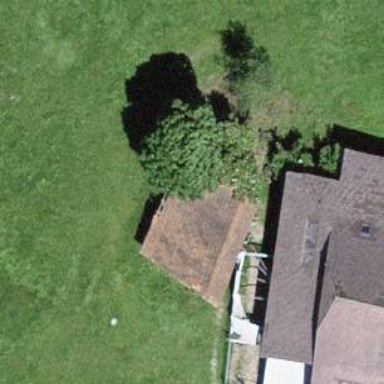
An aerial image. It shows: Rural barn.